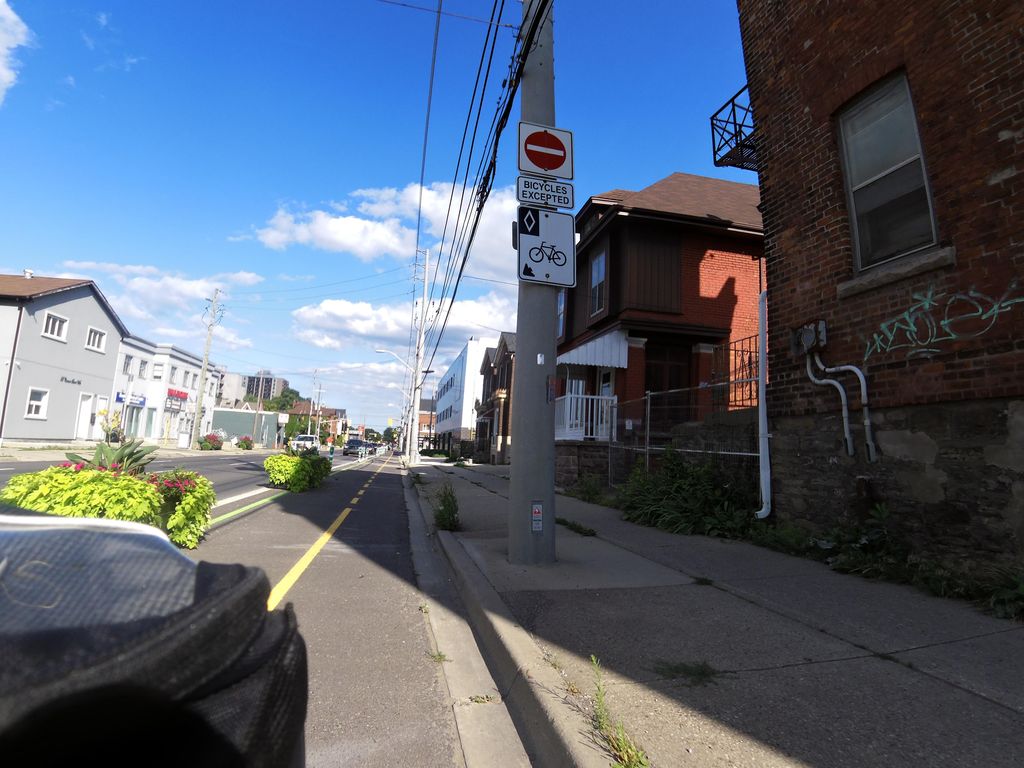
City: hamilton